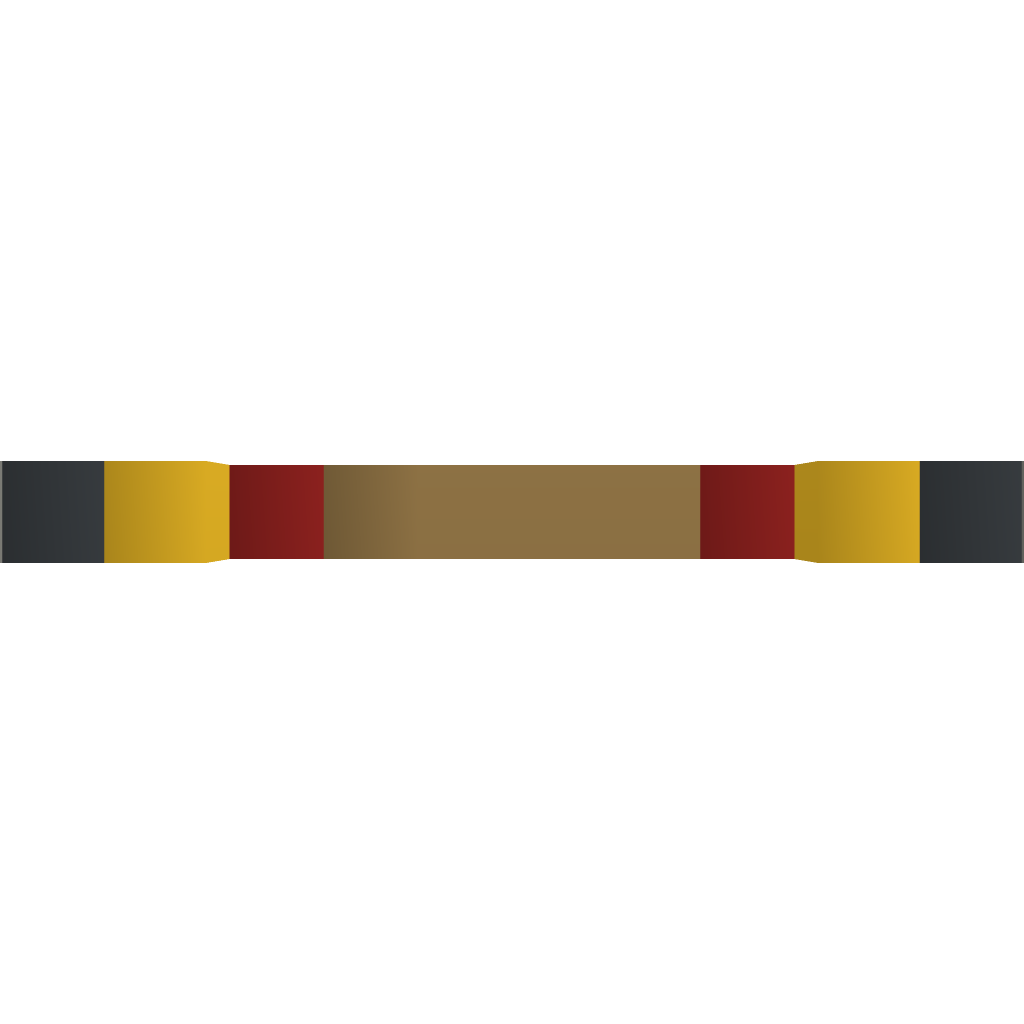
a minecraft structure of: Powered Rail